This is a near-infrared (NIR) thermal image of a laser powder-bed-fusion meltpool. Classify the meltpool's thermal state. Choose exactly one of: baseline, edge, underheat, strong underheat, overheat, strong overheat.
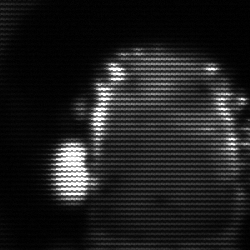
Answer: baseline